Current action and preconditions to check: trajectory_clear

Your task: For each precondition in the list above, predict whether it will hold at this action.

Consider the current scene as observed from the mobile robot's camera, and analyze the predicted future states of all dynamic agents (e.g., people, animals, vehicles, or any moving entities) within the NEXT SECOND.

IMPORTANT: Only answer "very likely" if you are absolutely certain—based on strong, clear evidence—that a dynamic agent will violate the precondition in the predicted future state. Do NOT answer "very likely" for unlikely, ambiguous, or low-probability risks.

Ask yourself for each precondition: Is there a high probability, with clear and convincing evidence, that the predicted future states of any dynamic agent will interfere with the predicted future state of the currently executing action within the NEXT SECOND, causing that precondition to fail?

Assess the risk level based on these predictions. Use "likely" or "very likely" if motions create a clear risk of interference.

Use "neutral" or "improbable" if agents are nearby but their predicted paths are clearly diverging or non-conflicting.

Failure Risk Categories: "very improbable", "improbable", "neutral", "likely", "very likely"

Answer Format: Output ONLY the probability_of_failure value from these categories: "very improbable", "improbable", "neutral", "likely", "very likely"

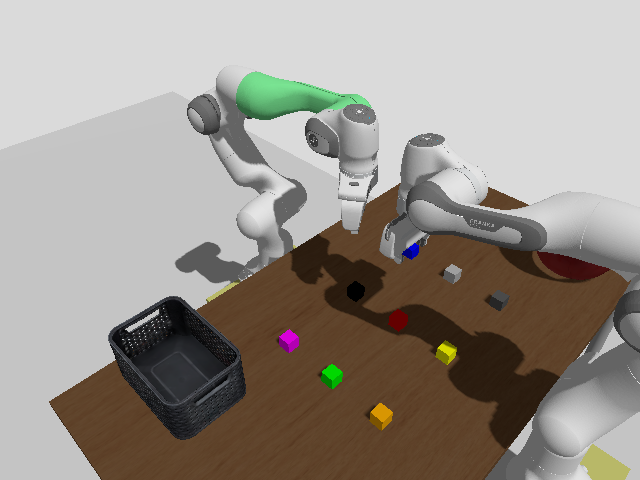

Answer: very likely